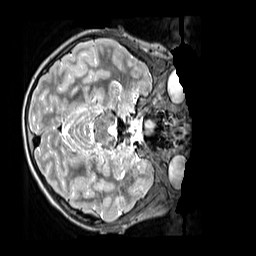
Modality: T2w
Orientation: axial
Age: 10
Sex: male
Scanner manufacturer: siemens
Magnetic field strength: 3 T
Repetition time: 3.2 s
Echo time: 0.408 s